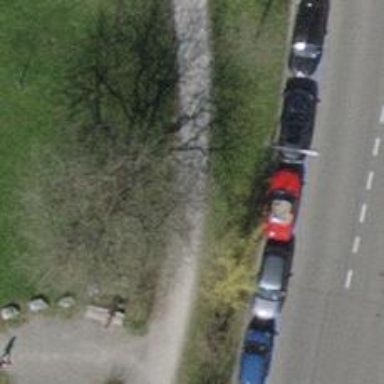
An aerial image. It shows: Footway with pebblestone surface.